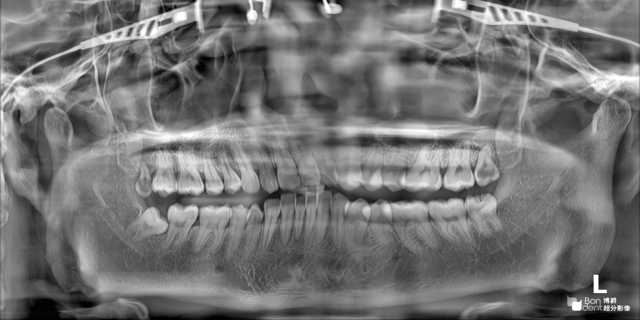
adult